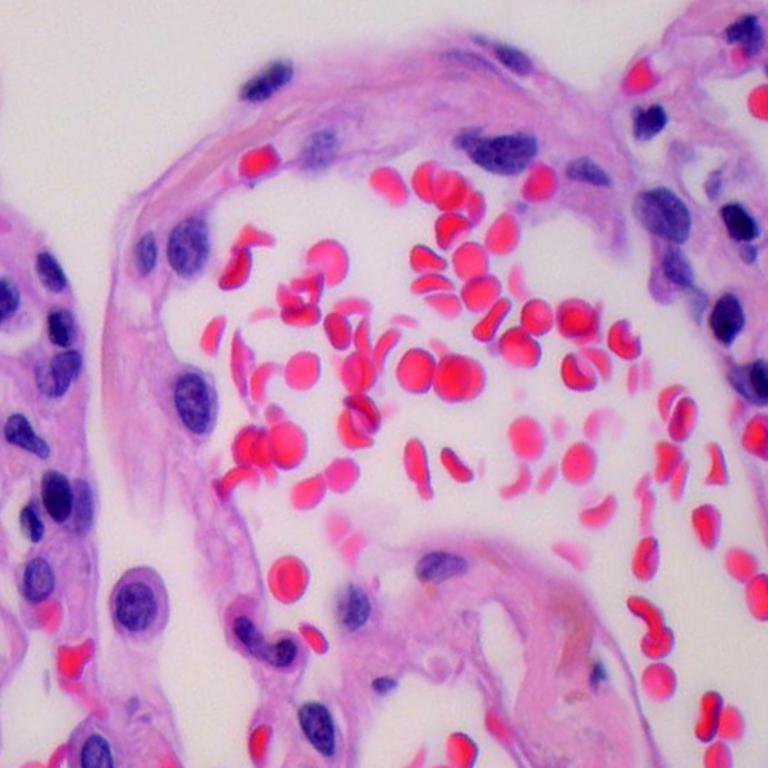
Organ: lung
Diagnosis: benign